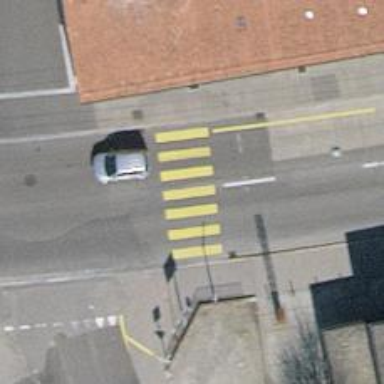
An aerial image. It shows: Uncontrolled road crossing with markings.